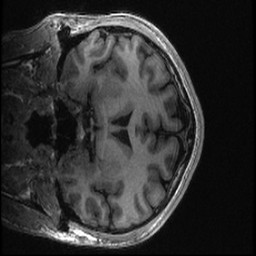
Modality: T1w
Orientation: coronal
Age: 23
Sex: male